Question: I'm trying to create an object with the models I have set up below:
'''
class ModelA(models.Model)
... irrelevant data ...
class ModelB(models.Model)
fk = models.ForeignKey(ModelA, blank=True, null=True, related_name="Bs")
... irrelevant data ...
class ModelC(models.Model)
fk = models.ForeignKey(ModelB, blank=True, null=True, related_name="Cs")
... irrelevant data ...
class ModelD(models.Model)
fk = models.ForeignKey(ModelB, blank=True, null=True, related_name="Ds")
... irrelevant data ...
'''
This model sets up a relationship similar to the one sketched here:
KEY: RED = ModelA, BLUE = ModelB, GREEN = ModelD, GREY = ModelD

How would approach creating a ModelB object that would link it self to the right ModelA object. Than How would I create the ModelC and ModelD objects and link them with the correct ModelB object.
I'm aware I can do this:
'''
ModelA( .... data .... ).save()
'''
But thats the simplest of cases.
Any help would be greatly appreciated.
EDIT: Here is an example of data to get your head around.
A zoo(ModelA), has many exhibits(ModelB), which have many animals(ModelC) and a hot tub(ModelD)
i.e. you can't have a database point dynamically to many tables. the solution is ModelB has a foreign key to ModelA, then you can find all the ModelB's of ModelA by calling something like: ModelA.Bs.all()
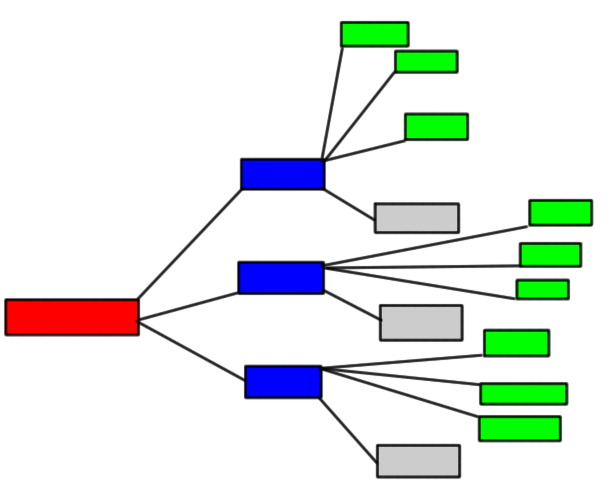
Answer: When creating a top level object, that contains other objects, it is generally a good idea to start with the entity that is the LEAST dependent on other objects.
Lets assume you have a model like this:
'''
from django.db import models
class Mall(models.Model):
name = models.CharField(max_length=200)
def __unicode__(self):
return u"%s" % (self.name)
class Shop(models.Model):
name = models.CharField(max_length=200)
mall = models.ForeignKey(Mall)
def __unicode__(self):
return u"%s" % (self.name)
class Employee(models.Model):
name = models.CharField(max_length=200)
hired_by = models.ForeignKey(Shop)
def __unicode__(self):
return u"%s" % (self.name)
'''
It is clear from this example that creating a Mall objects, is not dependent on any other class - because it does not have a ForeignKey to these. So we should start by creating a Mall object in our database:
'''
>>> from myapp.models import Mall, Shop, Employee
>>> m = Mall(name="Super Mall")
>>> m.save()
>>> Mall.objects.all()
[<Mall: Super Mall>]
'''
Now that we have a Mall we should be able to create objects that are only dependent on having a Mall object available. Shop has a ForeignKey to Mall and Employee has a ForeignKey to Shop. Since we have no Shop objects yet, we need to create a Shop object before we can create any Employee objects:
'''
>>> s1 = Shop(name="First Shop", mall = Mall.objects.get(name="Super Mall"))
>>> s2 = Shop(name="Second Shop", mall = Mall.objects.get(name="Super Mall"))
>>> s1.save()
>>> s2.save()
>>> Shop.objects.all()
[<Shop: First Shop>, <Shop: Second Shop>]
'''
At this point, the one-many relationship has already been established automatically in Django. This means we can type the following now:
'''
>>> Mall.objects.get(name="Super Mall").shop_set.all()
[<Shop: First Shop>, <Shop: Second Shop>]
'''
The only thing missing now is the Employee objects for each shop:
'''
>>> e1 = Employee(name="Foo", hired_by=Shop.objects.get(name="First Shop"))
>>> e2 = Employee(name="Bar", hired_by=Shop.objects.get(name="First Shop"))
>>> e3 = Employee(name="John", hired_by=Shop.objects.get(name="Second Shop"))
>>> e4 = Employee(name="Carl", hired_by=Shop.objects.get(name="Second Shop"))
>>> e1.save()
>>> e2.save()
>>> e3.save()
>>> e4.save()
>>> Employee.objects.all()
[<Employee: Foo>, <Employee: Bar>, <Employee: John>, <Employee: Carl>]
'''
Just like before the one-to-many relationship has been set up automatically between Employee and Shop and we can get all employees for a specific shop like this:
'''
>>> s = Shop.objects.get(name="First Shop")
>>> s.employee_set.all()
[<Employee: Foo>, <Employee: Bar>]
'''
At this point we can also chain access to the database from a top level manner - if you want to get all the employees from a specific shop, at a specific mall you can do this:
'''
>>> Mall.objects.get(name="Super Mall").shop_set.get(name="Second Shop").employee_set.all()
[<Employee: John>, <Employee: Carl>]
'''
I hope this makes it clear how to establish relationships, and the order in which you should create your objects.
So in your example you would first create an object of ModelA (similar to my Mall). Then you would create an object of ModelB using your existing ModelA object (like I create my Shop), and then you can finally create objects of ModelC and ModelD using your ModelB object (like I do with my Employee).
Feel free to comment if you are unsure about something.